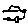
Label: car